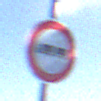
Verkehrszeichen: VerbotLastkraftwagenMitAnhaenger
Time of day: MorningAfternoon
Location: Outdoor (Nature)
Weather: PartlyCloudy
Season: NotSpecified
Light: Natural